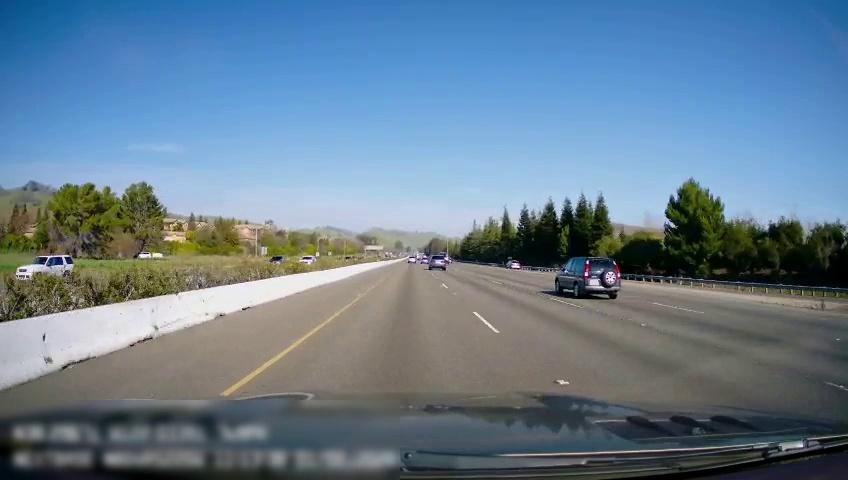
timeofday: Day
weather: Sunny
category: Drivable Space
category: Vehicles | Truck
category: Vehicles | SUV
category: Vehicles | Car
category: Vehicles | Car
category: Vehicles | Van
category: Vehicles | SUV
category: Vehicles | Other LV
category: Vehicles | SUV
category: Lanes | Current Lane
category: Lanes | Current Lane
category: Lanes | Alternate Lane
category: Lanes | Alternate Lane